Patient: sex F, age 82
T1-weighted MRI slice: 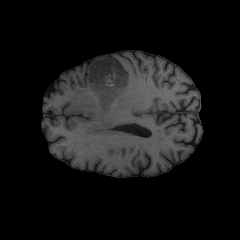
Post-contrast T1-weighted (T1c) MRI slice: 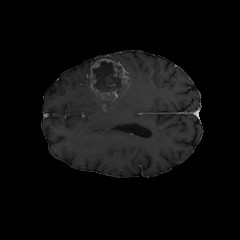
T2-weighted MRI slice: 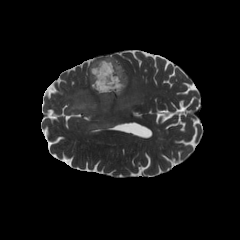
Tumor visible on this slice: yes
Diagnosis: Glioblastoma, IDH-wildtype
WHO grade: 4